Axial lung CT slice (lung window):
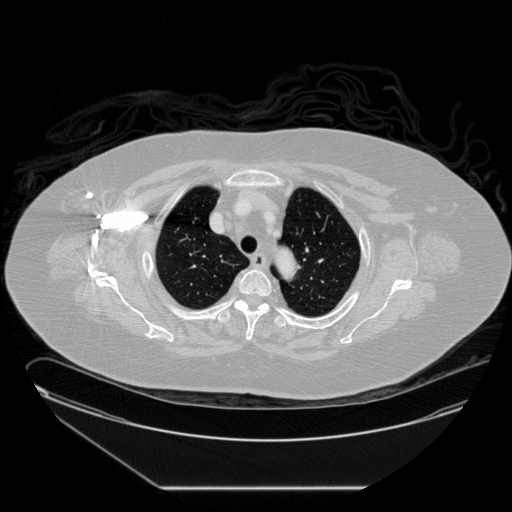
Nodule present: no